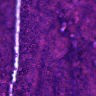
Metastatic tissue present: no